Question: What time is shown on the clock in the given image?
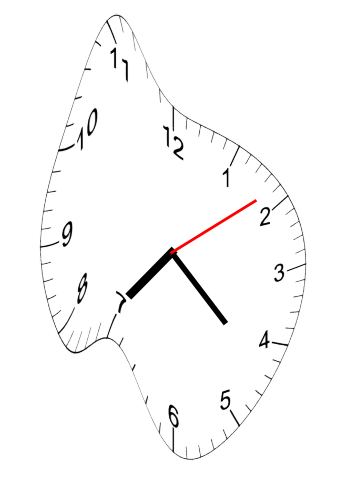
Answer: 07:22:09